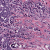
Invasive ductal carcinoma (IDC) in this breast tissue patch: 1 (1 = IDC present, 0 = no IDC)